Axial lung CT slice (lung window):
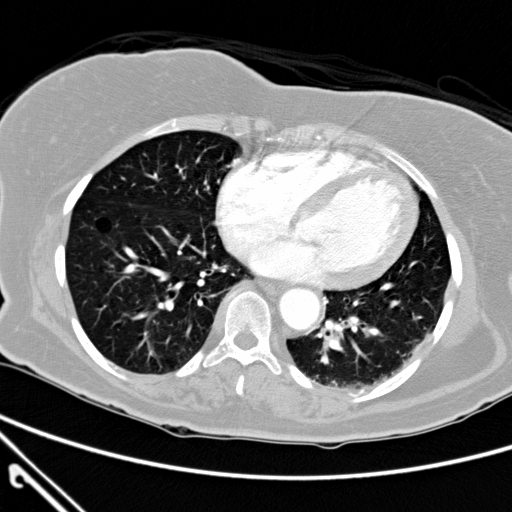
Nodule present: no